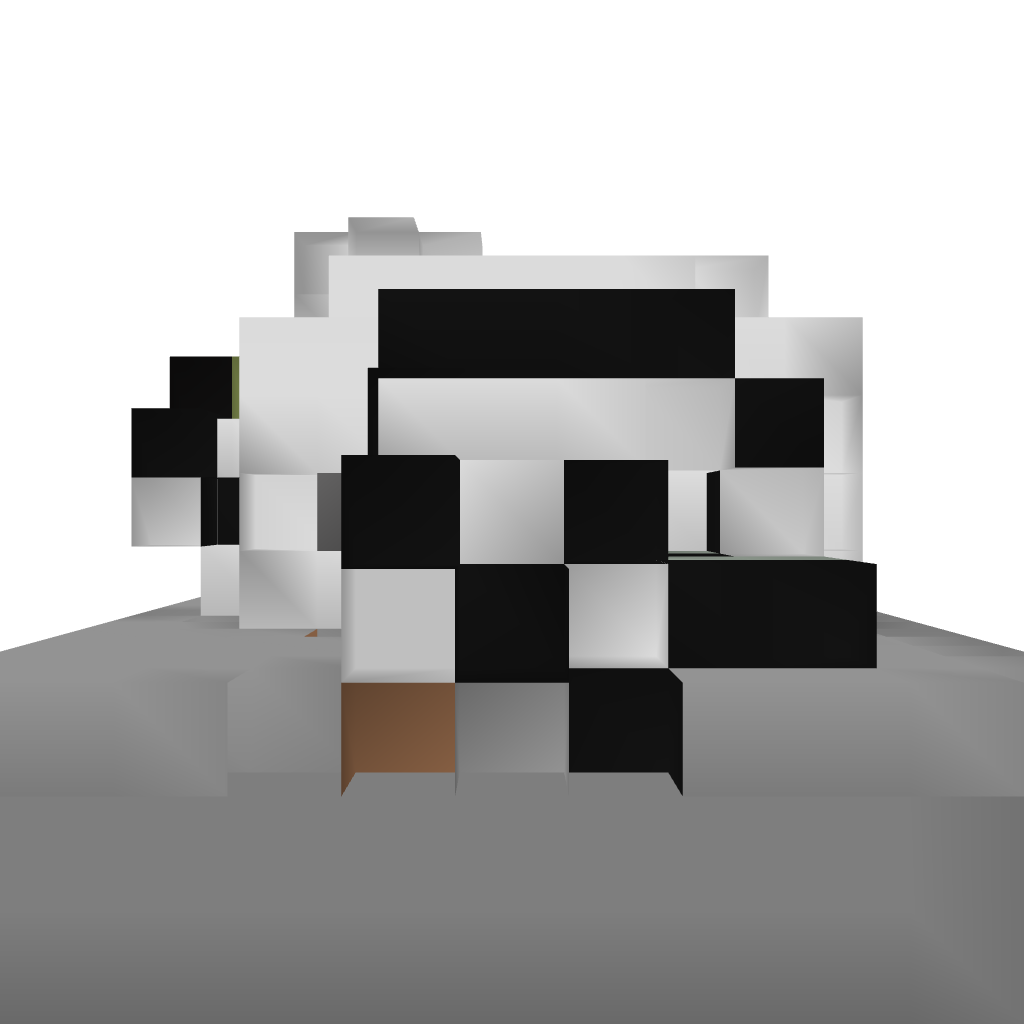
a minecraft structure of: Modern bathroom